Aerial crown-view tile of a tropical tree (Barro Colorado Island, Panama), acquired 20250616:
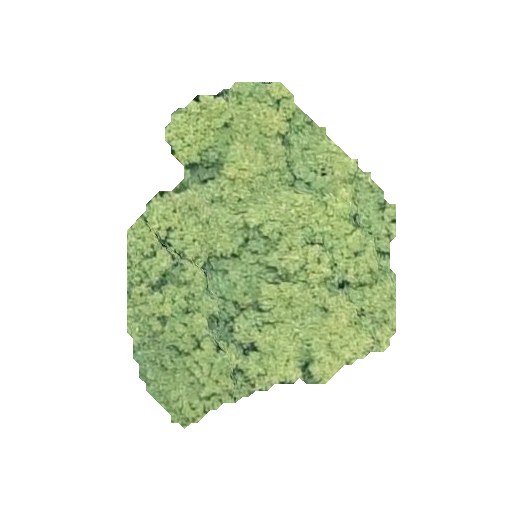
Species: Tachigali panamensis
GBIF accepted scientific name: Tachigali panamensis
Crown area: 96.918 m²